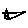
Label: star